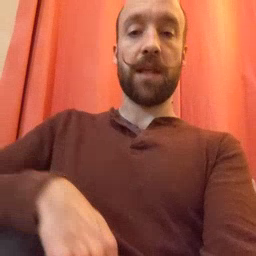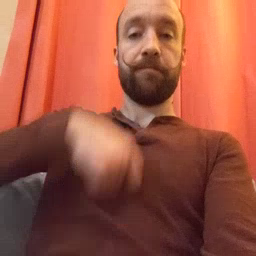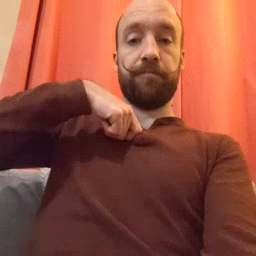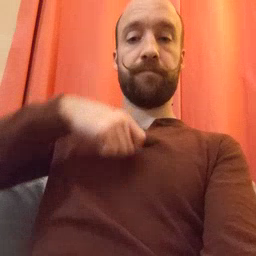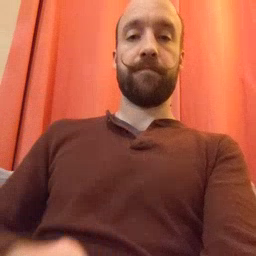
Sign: zipper